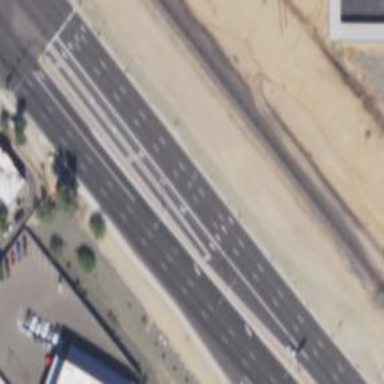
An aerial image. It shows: Asphalt road designated as trunk highway.